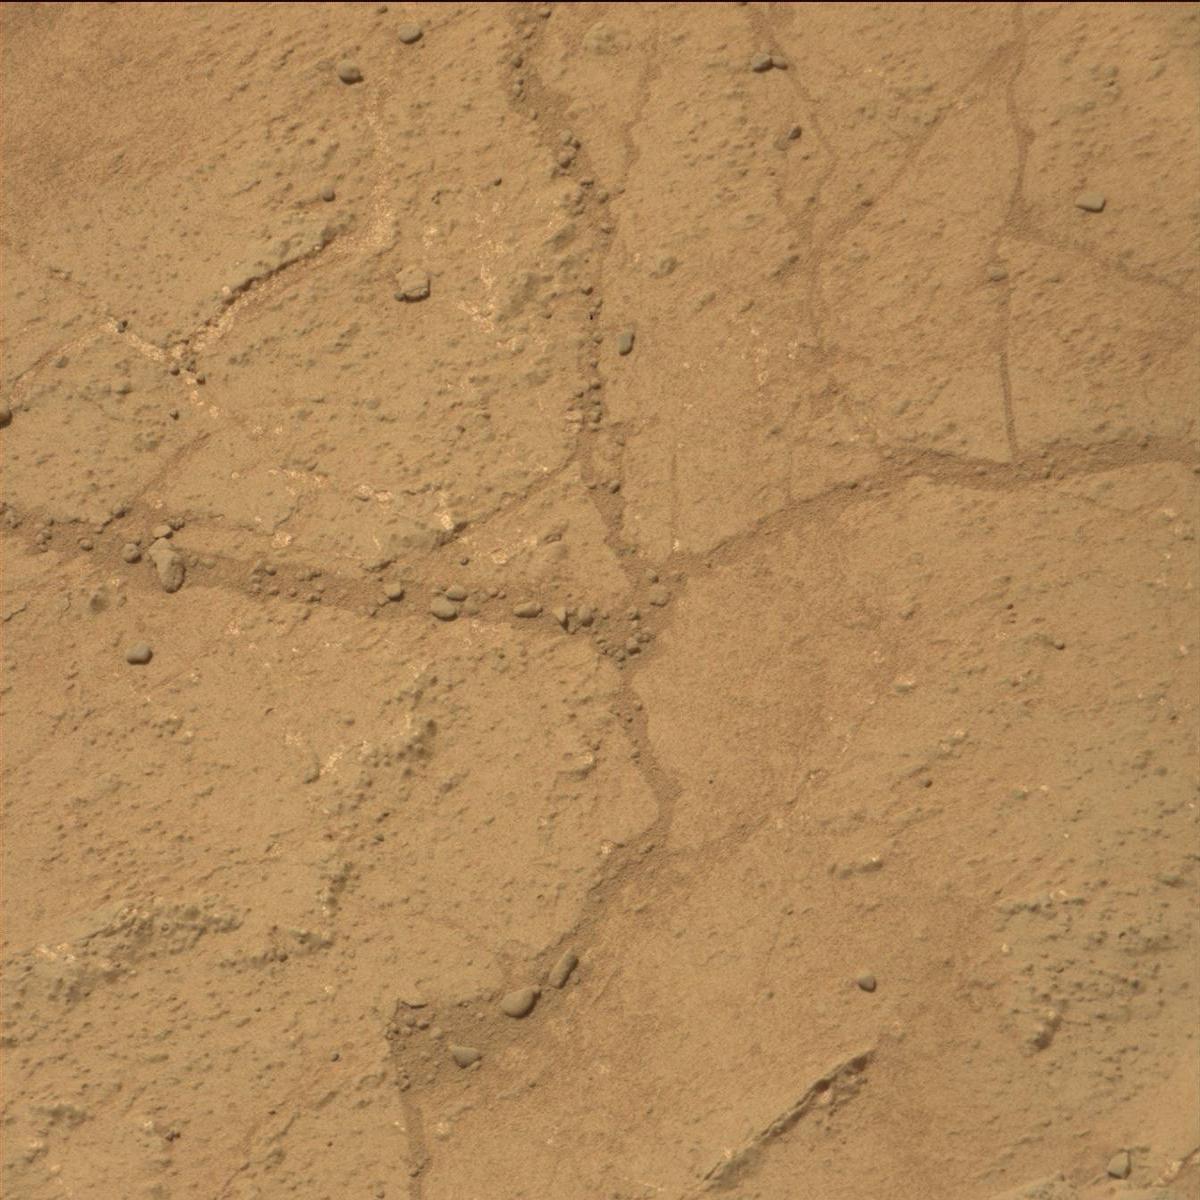
Terrain classes present: Bedrock, Rock, Sand / Soil